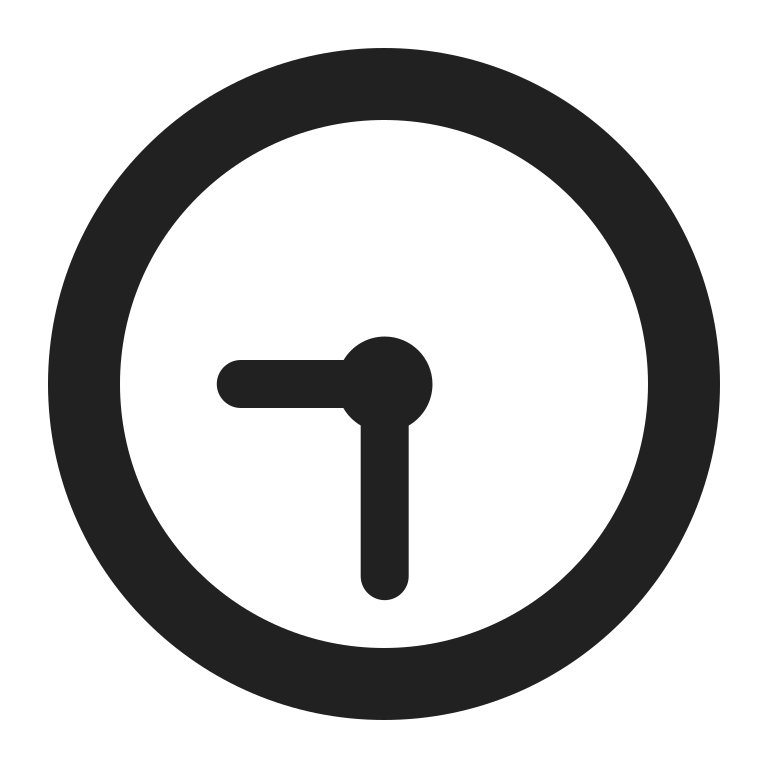
nine thirty high contrast